Question: I've created a small application that utilizes the <URL> to search received e-mails for a specific string. My new is app published as hidden in the Chrome / Google Apps store, and I've read that I should be given OAuth2 credentials to use with my application.
For example, <URL> shows where a developer can go to grab credentials for their marketplace app:

However in the new store, I cannot find anywhere that makes these credentials available to me.
Have I missed a step? Do I need to complete a <URL> in order to be provided credentials?
Thanks!
# Updated with solution
The user MeLight has the answer below - generate service account credentials, then use them after making sure that the project has been linked to the marketplace app in the Chrome Web Store. For any future Googlers, here's the code used to connect to the API and create a 'service' object, which can be used for getting messages, etc.
'''
from oauth2client.client import SignedJwtAssertionCredentials
from apiclient.discovery import build
from oauth2client.tools import run
import os
import httplib2
BASEDIR = os.path.dirname(__file__)
PRIVATE_KEY = BASEDIR + "XXXX-privatekey.p12"
SERVICE_ACCOUNT_EMAIL = "XXXX@developer.gserviceaccount.com"
SCOPES = ["https://mail.google.com/"]
USERNAME="someone@targetuser.com"
def main(argv):
f = file(PRIVATE_KEY, 'rb')
key = f.read()
f.close()
credentials = SignedJwtAssertionCredentials(service_account_name=SERVICE_ACCOUNT_EMAIL,
private_key=key,
scope=" ".join(SCOPES),
prn=USERNAME)
http = httplib2.Http()
# Authorize the httplib2.Http object with our credentials
http = credentials.authorize(http)
# Build the Gmail service from discovery
service = build('gmail', 'v1', http=http)
'''
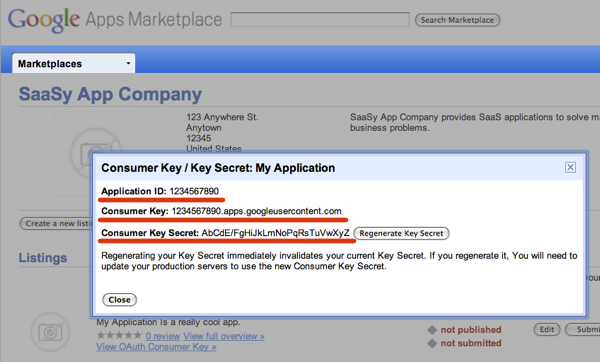
Answer: You need to go to the Cloud Console, you can find it here: <URL>
Find your project in the list and click it. From there 'APIs & AUTH' -> 'Credentials'.
You should see a list of clients and their credentials. You'll need a 'Service Account' - you can create one if it's not already there.